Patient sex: M
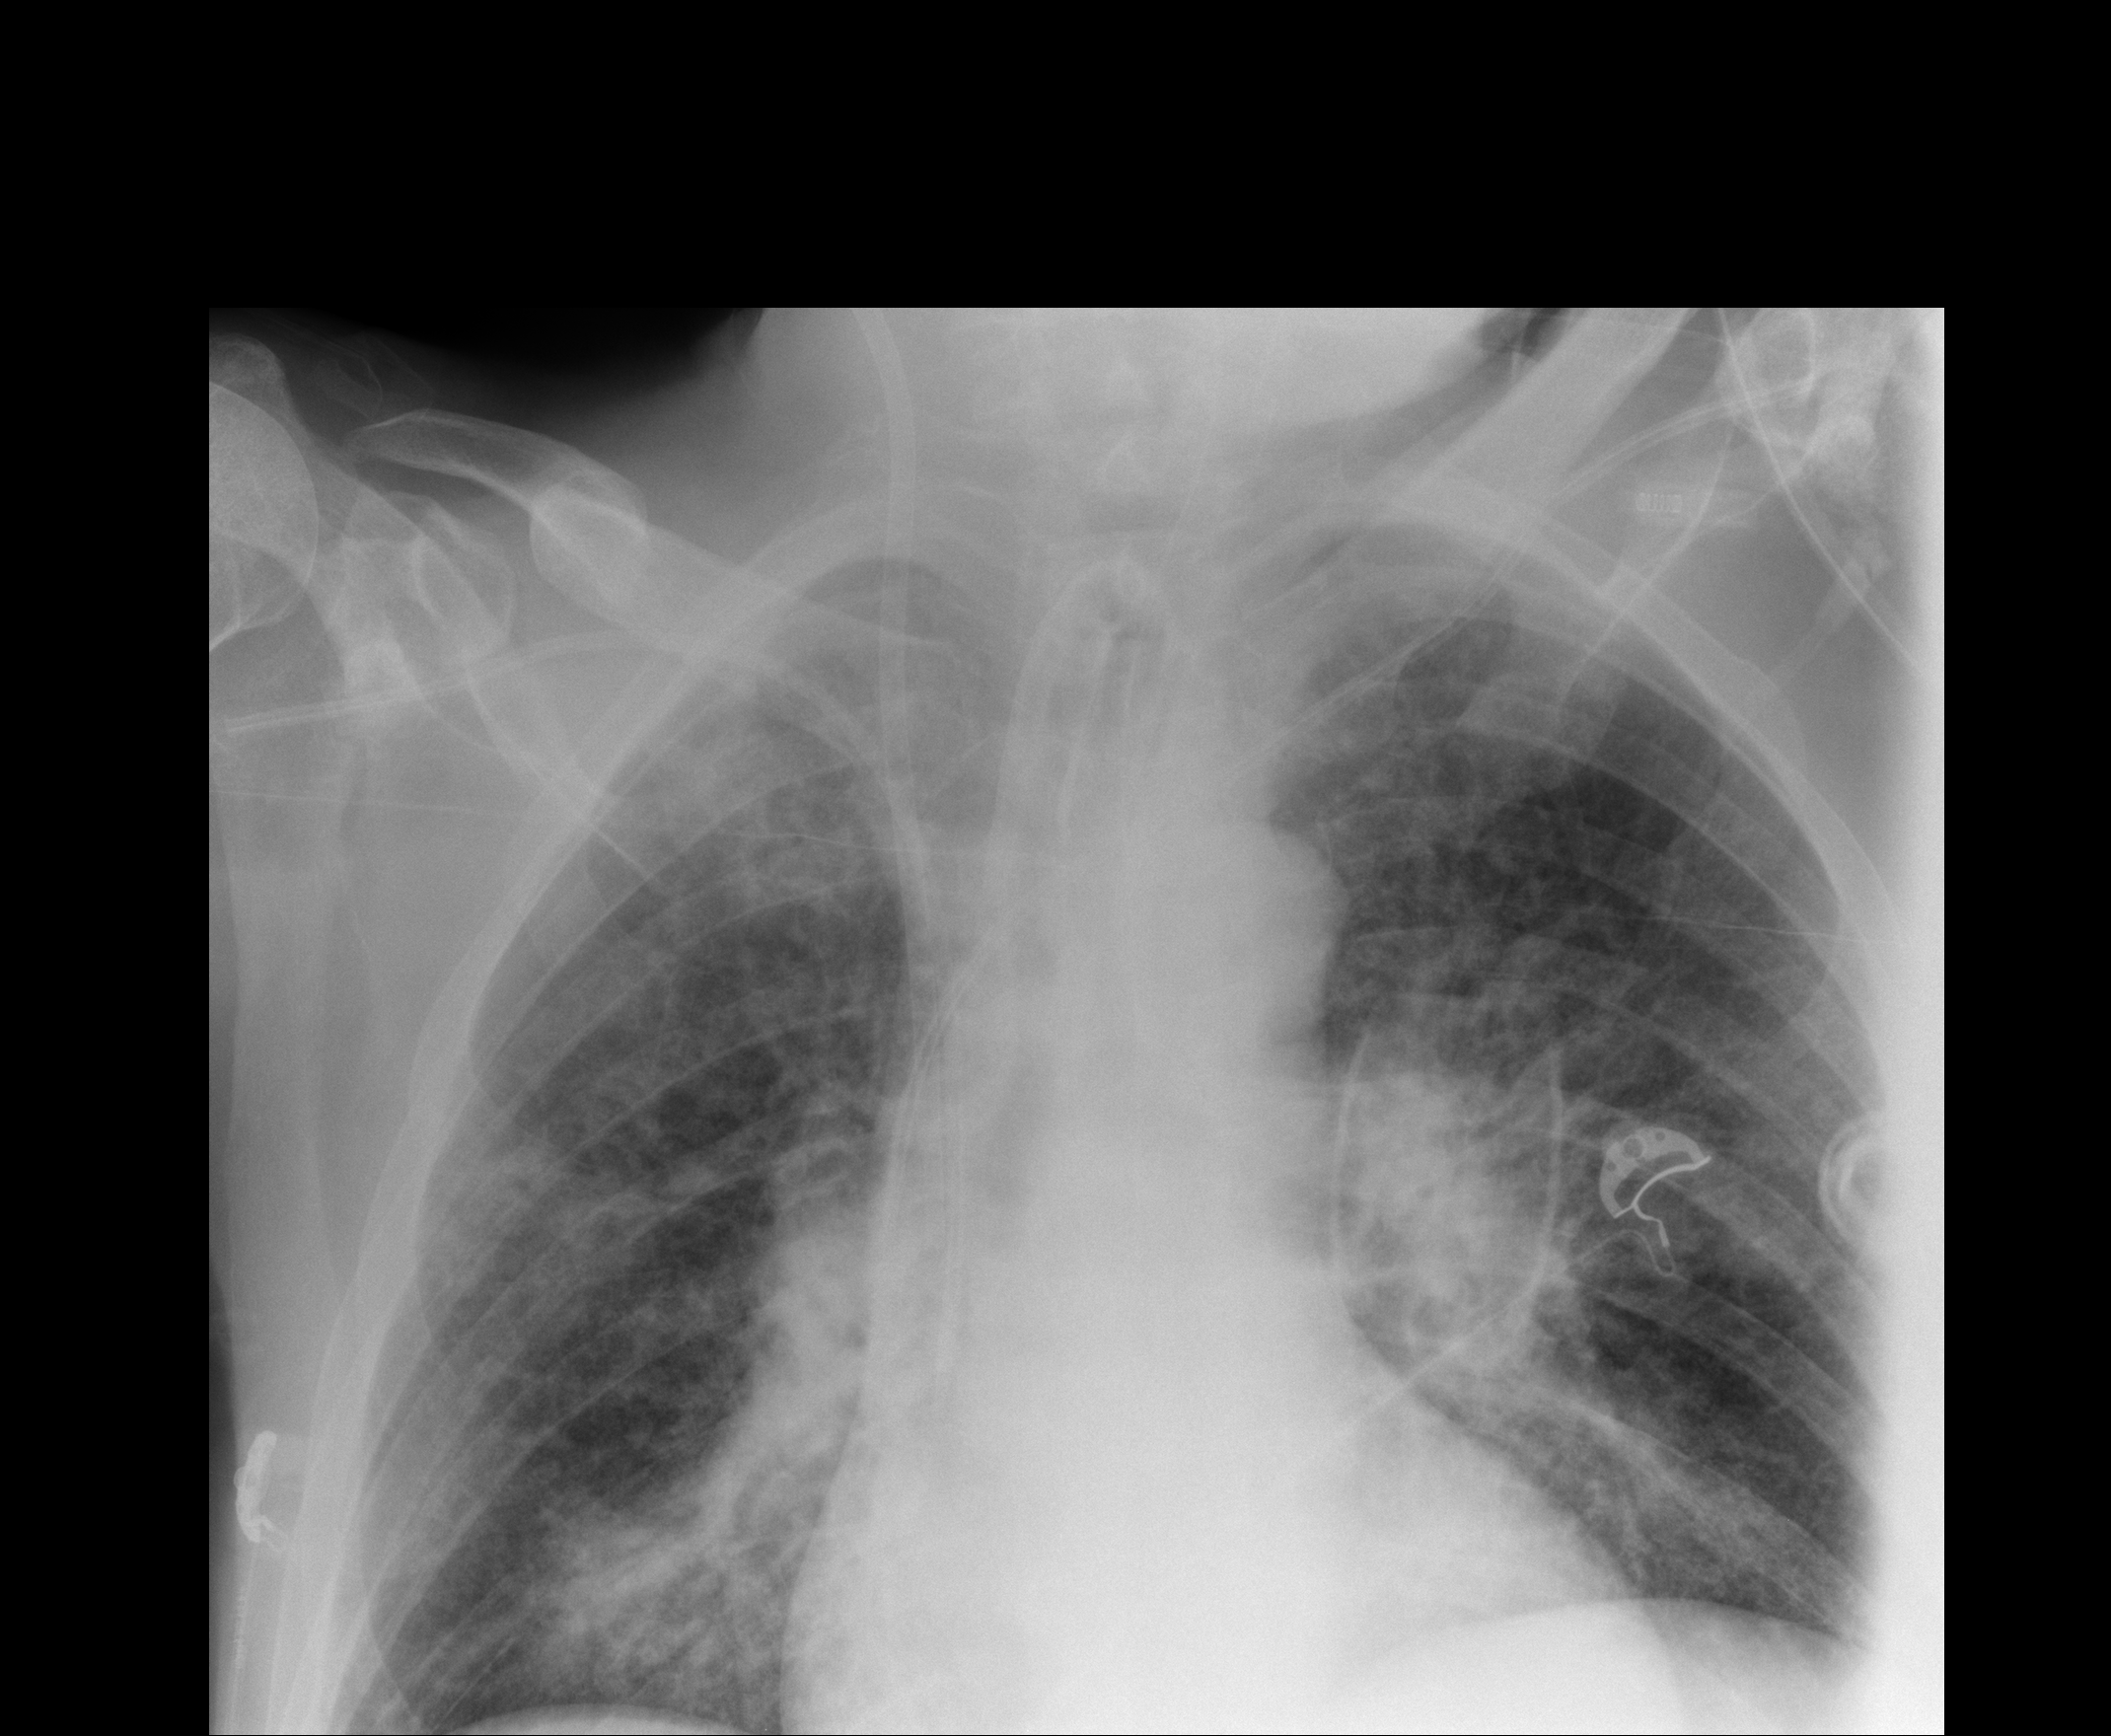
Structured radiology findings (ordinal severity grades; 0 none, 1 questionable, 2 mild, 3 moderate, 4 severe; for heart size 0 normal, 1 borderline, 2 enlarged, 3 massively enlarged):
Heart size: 0
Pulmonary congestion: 2
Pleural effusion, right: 2
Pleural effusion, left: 1
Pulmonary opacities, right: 3
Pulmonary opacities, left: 3
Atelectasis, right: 2
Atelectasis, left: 2